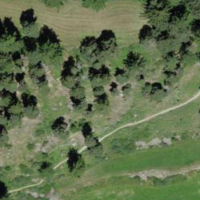
EUNIS habitat code: 26
Species observed at this site:
Aster alpinus